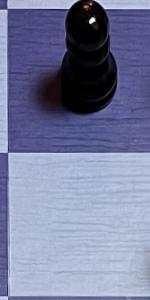
Label: Empty